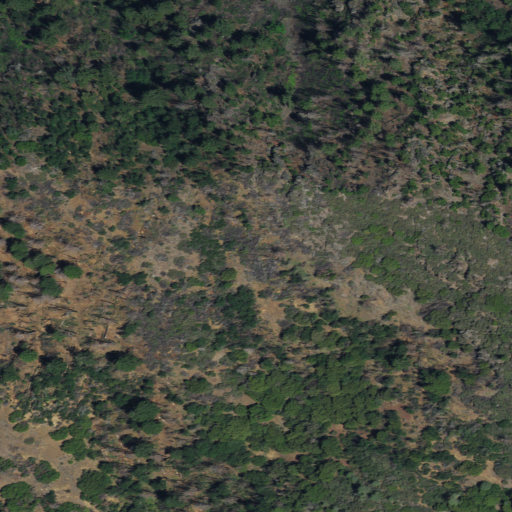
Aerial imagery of ridge(s) in California named Pinoche Ridge containing shrub, evergreen forest, and grassland